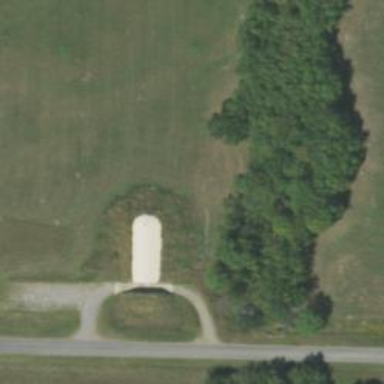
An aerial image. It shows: Military bunker for protection and defense.